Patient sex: M
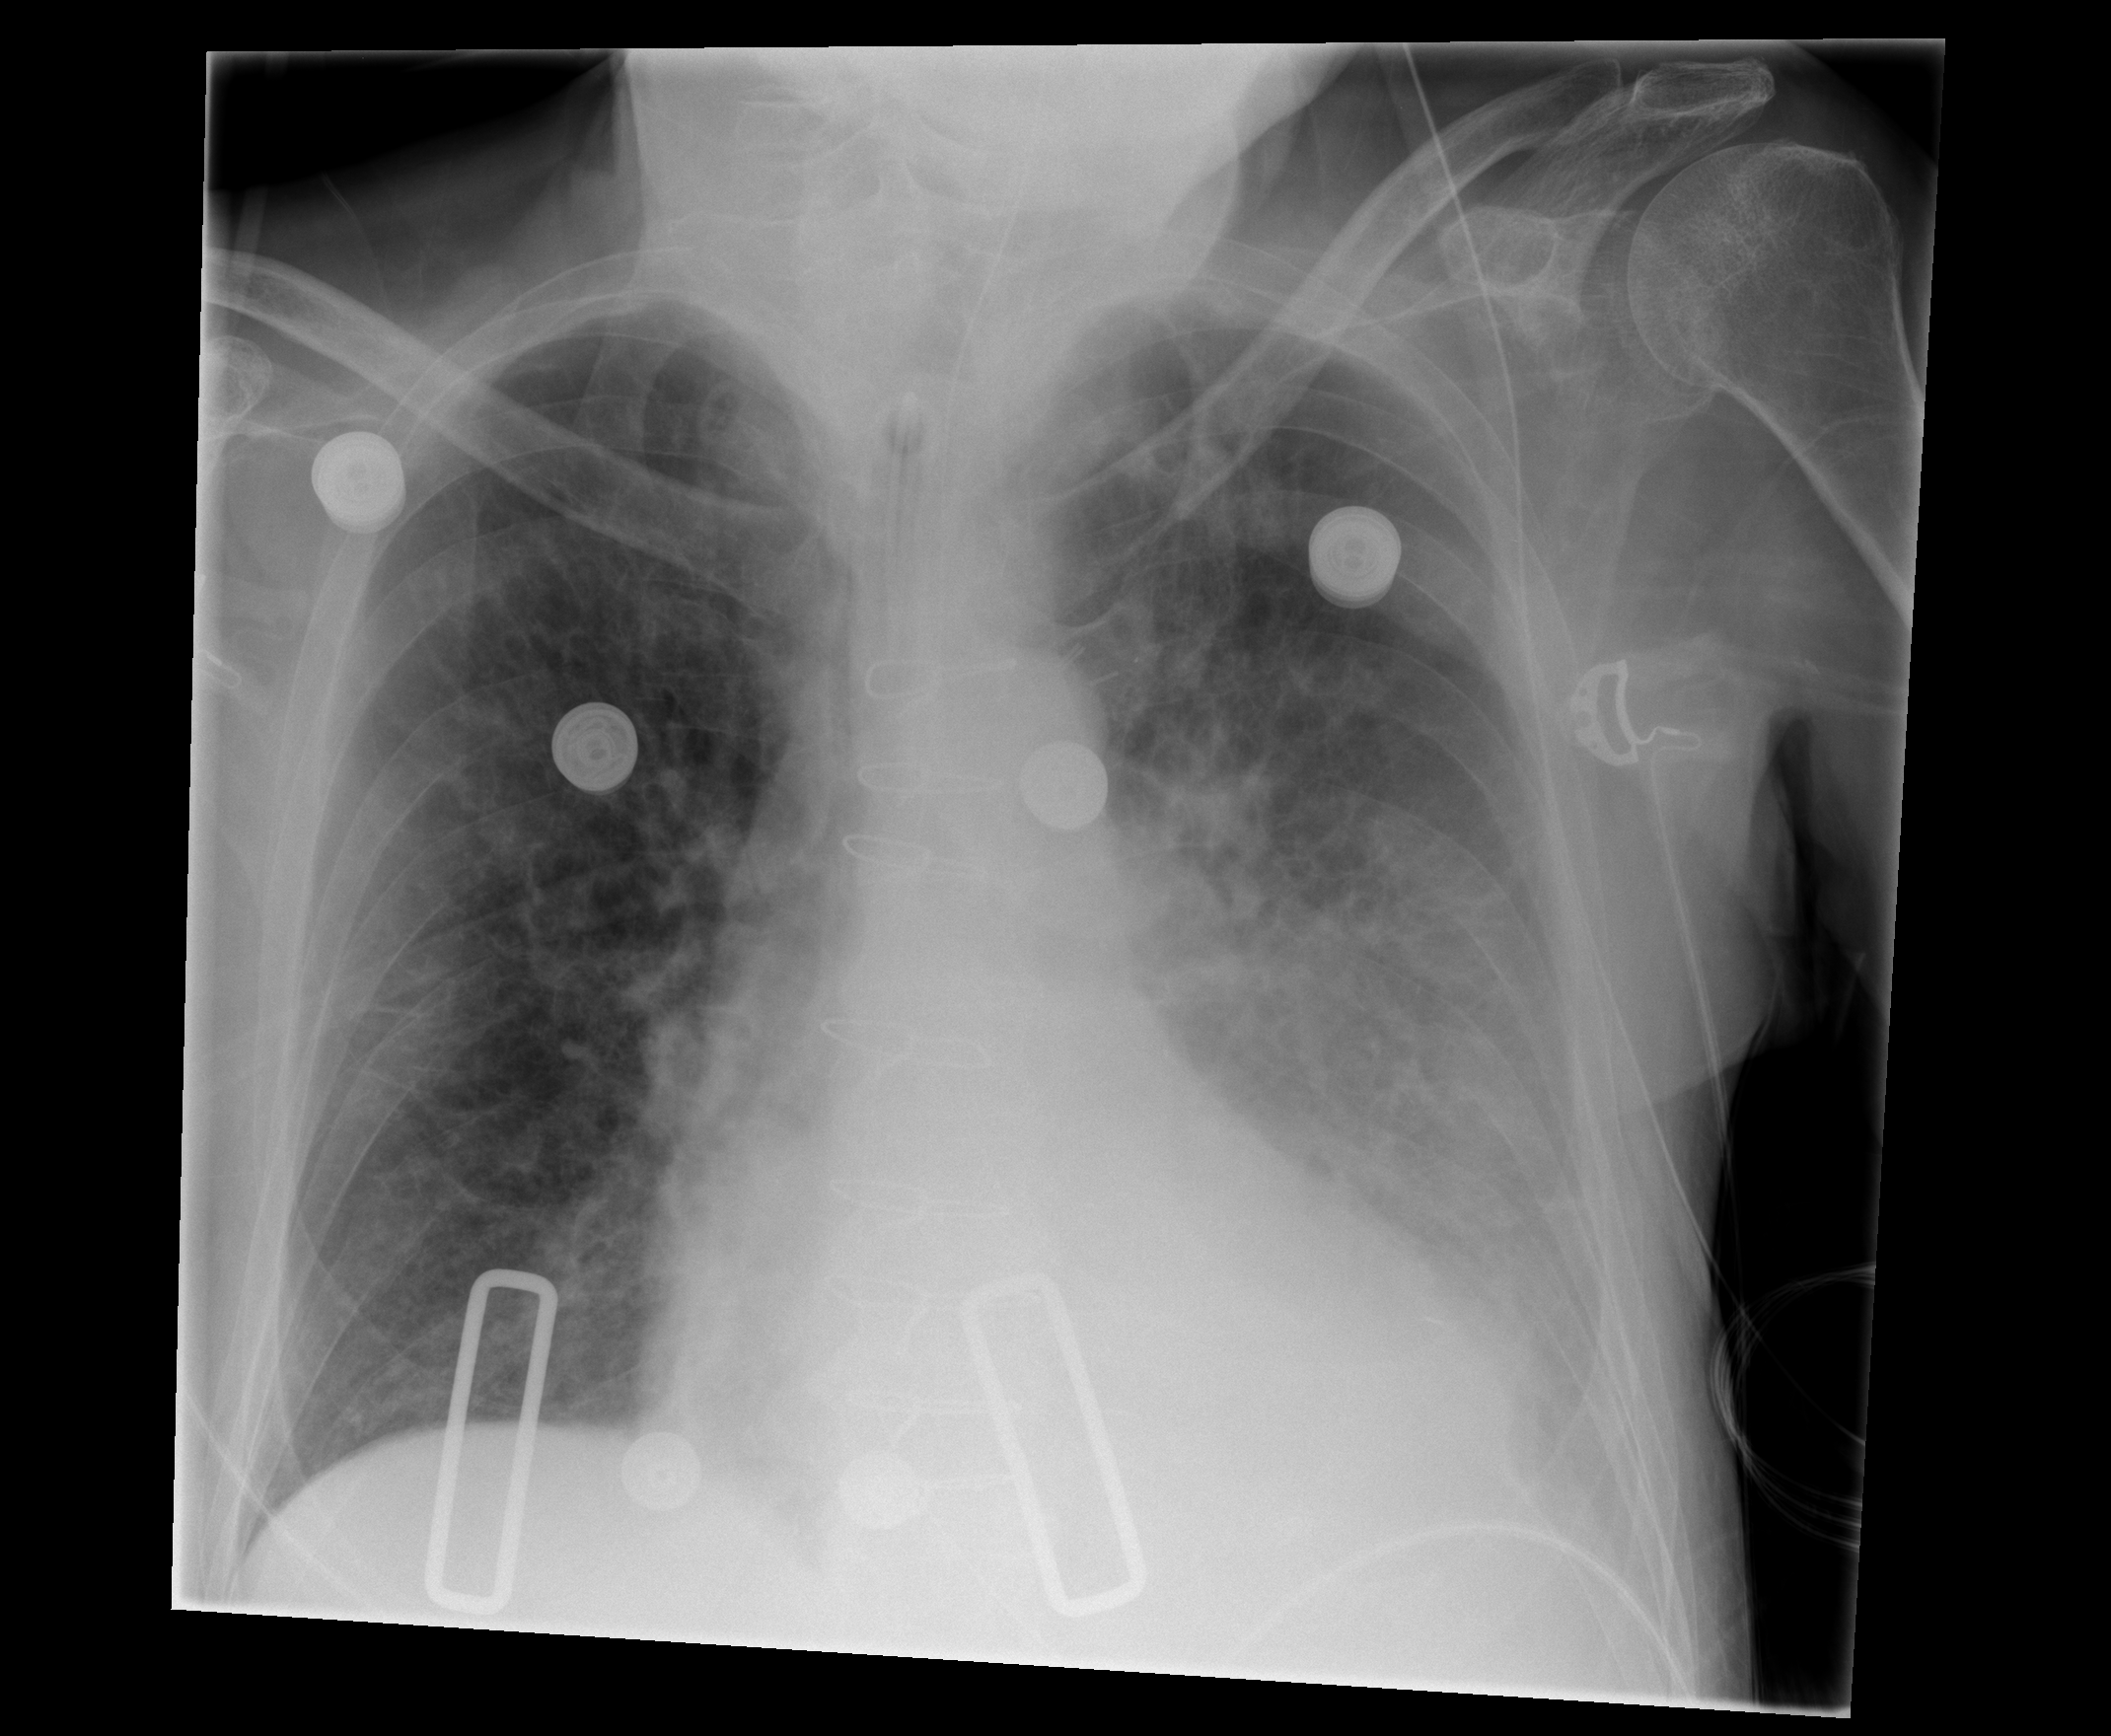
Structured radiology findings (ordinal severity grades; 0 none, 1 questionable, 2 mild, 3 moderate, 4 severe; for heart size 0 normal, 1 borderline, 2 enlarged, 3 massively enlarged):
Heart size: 2
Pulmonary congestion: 3
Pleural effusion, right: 0
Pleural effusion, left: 3
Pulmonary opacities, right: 2
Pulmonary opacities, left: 2
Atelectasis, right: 0
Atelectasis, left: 2